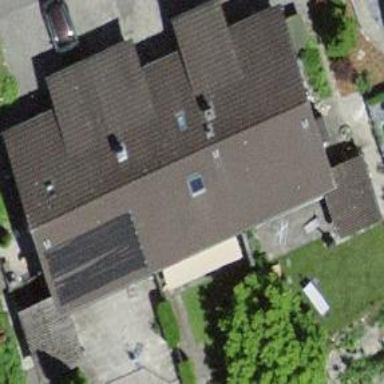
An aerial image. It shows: Terrace building.